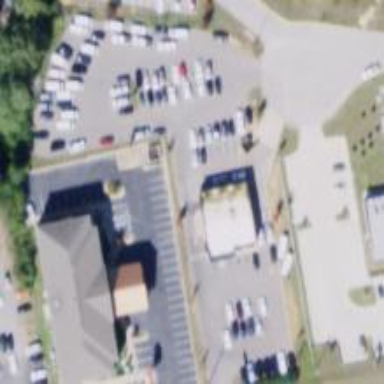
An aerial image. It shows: Car rental service.